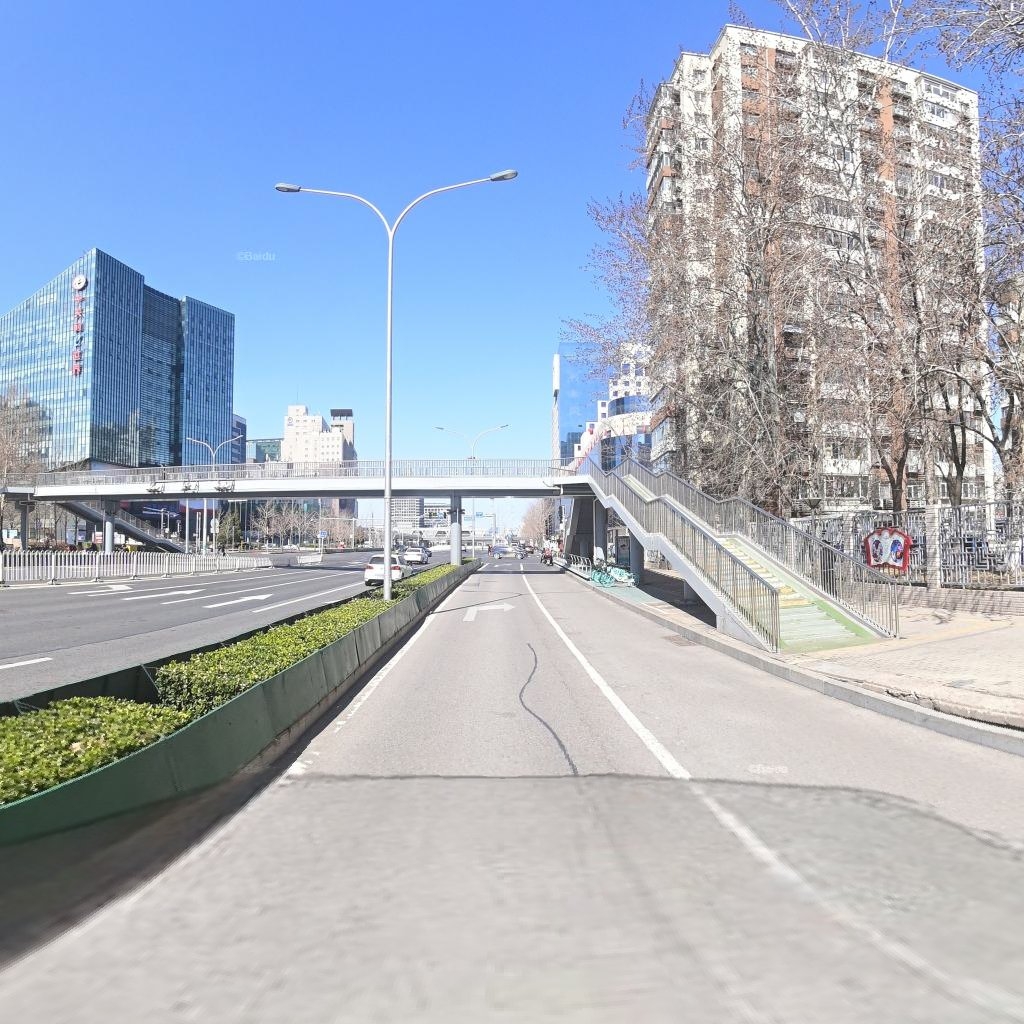
Region: Haidian
Road damage annotations: longitudinal patch